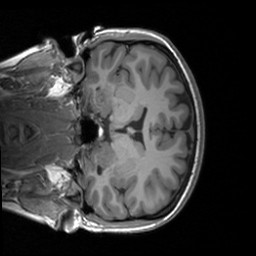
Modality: T1w
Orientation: coronal
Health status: healthy
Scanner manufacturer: siemens
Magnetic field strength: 3 T
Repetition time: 1.9 s
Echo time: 0.00226 s